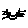
Label: cat